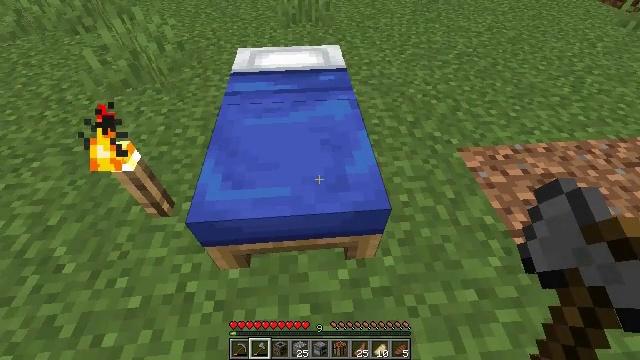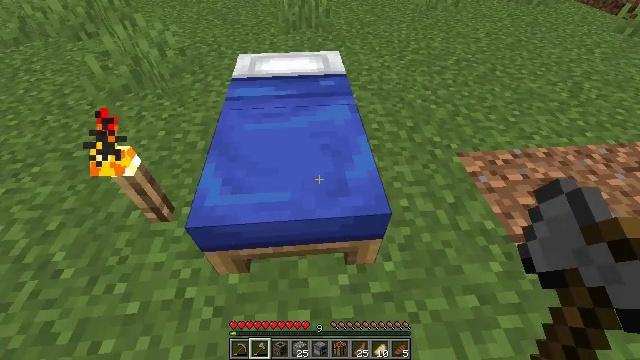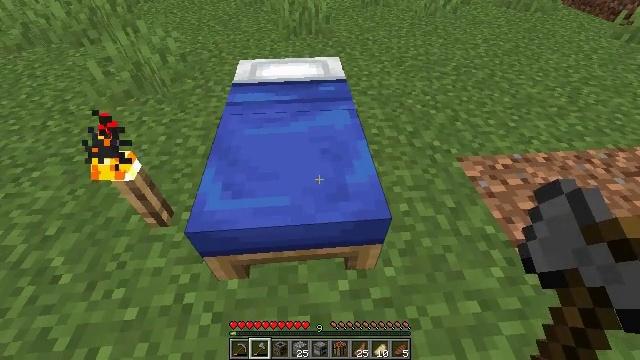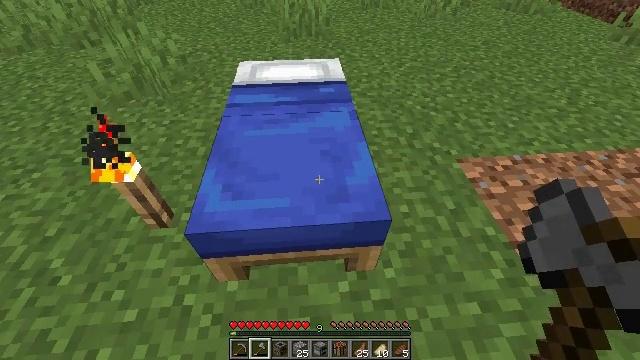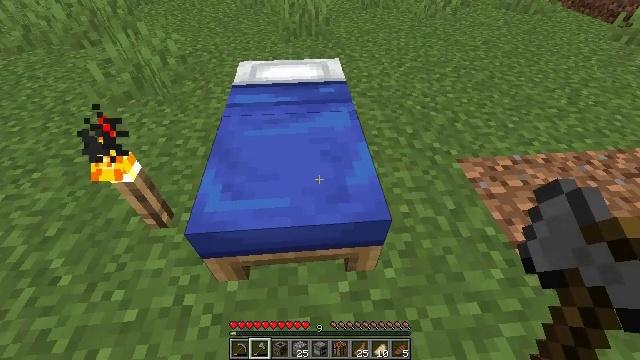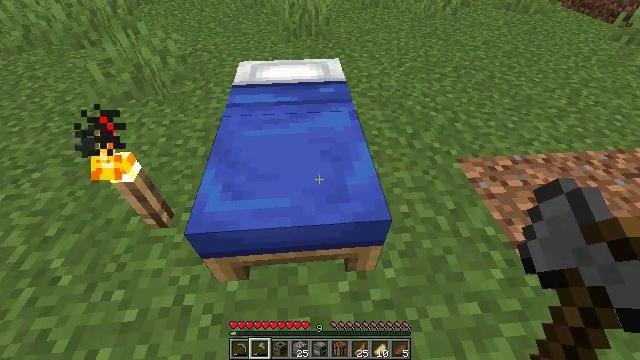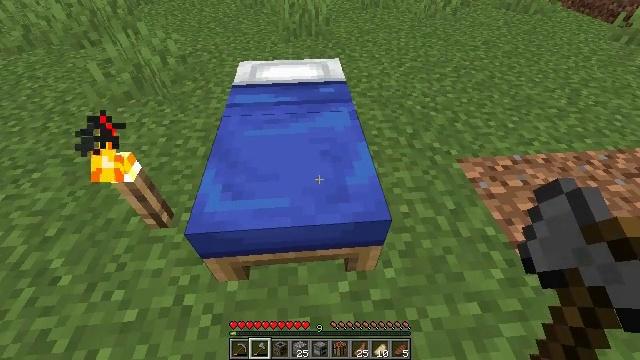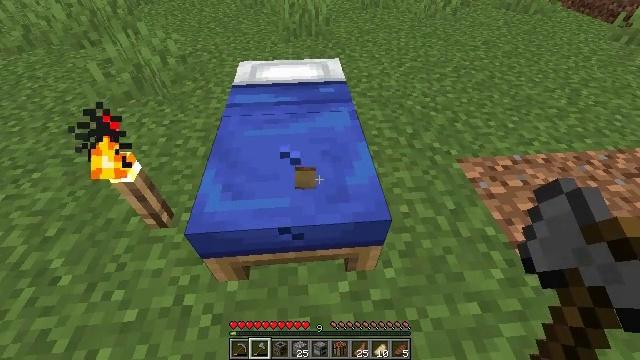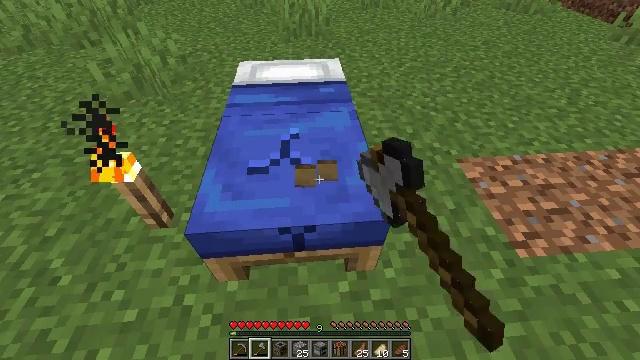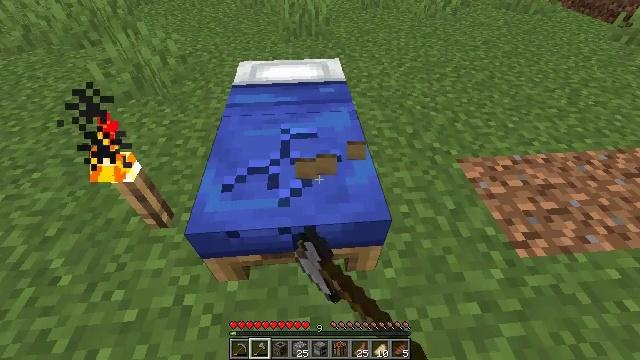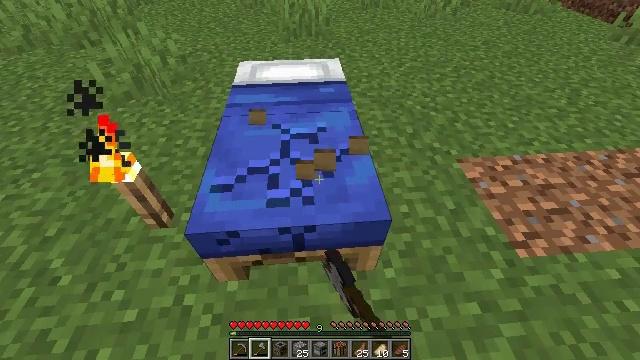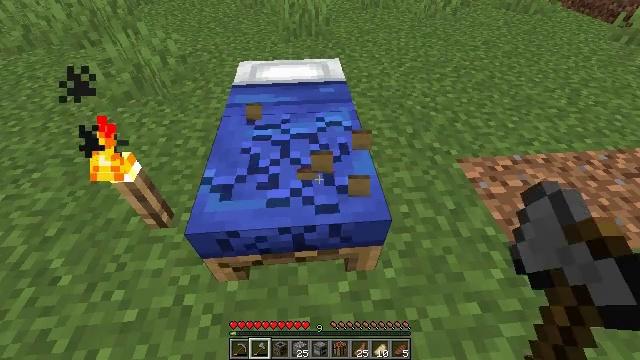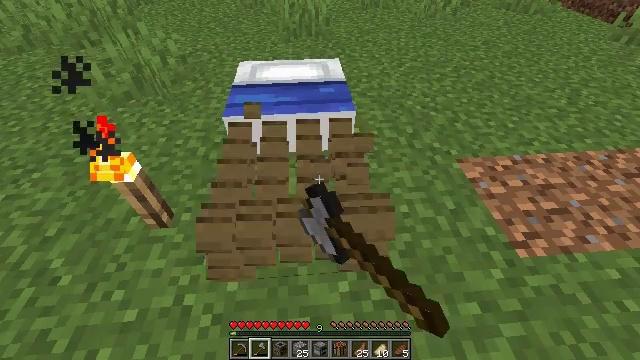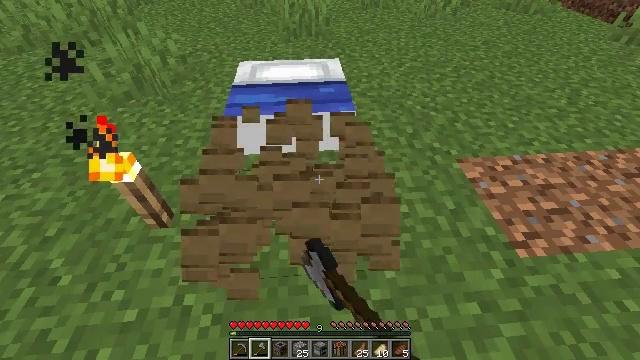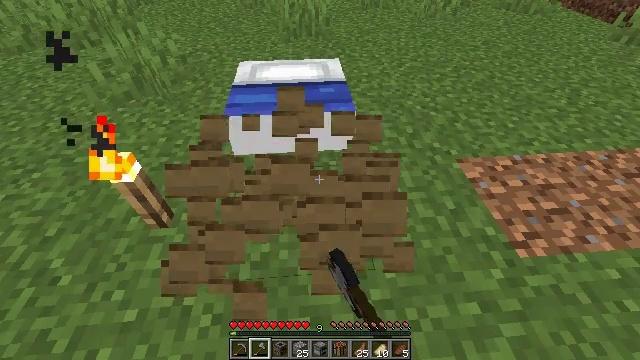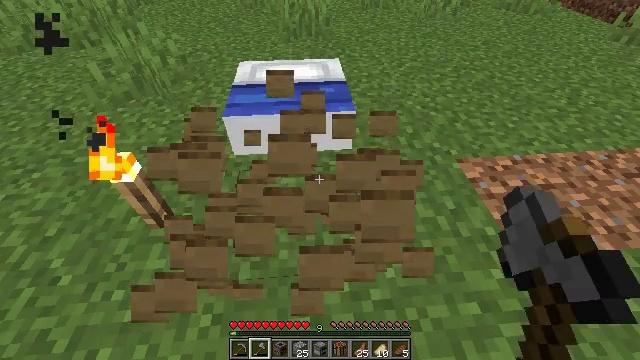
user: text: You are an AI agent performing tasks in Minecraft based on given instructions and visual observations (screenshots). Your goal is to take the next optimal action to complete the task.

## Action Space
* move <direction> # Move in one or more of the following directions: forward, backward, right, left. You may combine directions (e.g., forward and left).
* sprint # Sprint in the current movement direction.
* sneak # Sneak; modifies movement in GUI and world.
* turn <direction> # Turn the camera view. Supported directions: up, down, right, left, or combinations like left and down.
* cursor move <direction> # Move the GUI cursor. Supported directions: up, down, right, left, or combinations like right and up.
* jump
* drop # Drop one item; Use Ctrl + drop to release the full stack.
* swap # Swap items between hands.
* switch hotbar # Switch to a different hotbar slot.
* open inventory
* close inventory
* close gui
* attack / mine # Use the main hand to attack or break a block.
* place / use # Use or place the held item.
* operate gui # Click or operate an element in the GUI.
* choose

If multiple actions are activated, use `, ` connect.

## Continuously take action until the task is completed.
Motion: motion action
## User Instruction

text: Remove the blue bed from its location.
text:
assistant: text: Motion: turn up
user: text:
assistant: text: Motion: turn up
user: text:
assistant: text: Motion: no_op
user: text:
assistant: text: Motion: no_op
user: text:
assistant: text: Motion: no_op
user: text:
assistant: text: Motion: no_op
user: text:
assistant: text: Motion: attack / mine
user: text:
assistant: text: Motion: attack / mine
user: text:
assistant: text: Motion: attack / mine
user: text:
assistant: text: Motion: attack / mine
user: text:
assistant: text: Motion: attack / mine
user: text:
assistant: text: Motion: attack / mine
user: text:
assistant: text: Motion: attack / mine
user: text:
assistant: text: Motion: attack / mine
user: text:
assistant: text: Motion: attack / mine
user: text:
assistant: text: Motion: attack / mine
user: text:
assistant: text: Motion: attack / mine